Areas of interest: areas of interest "Transportation stations"
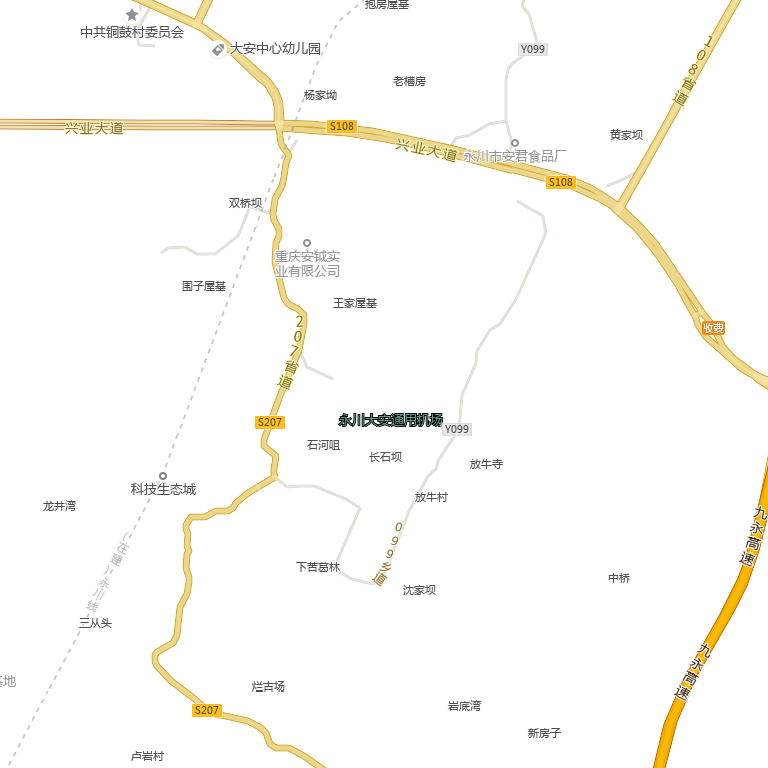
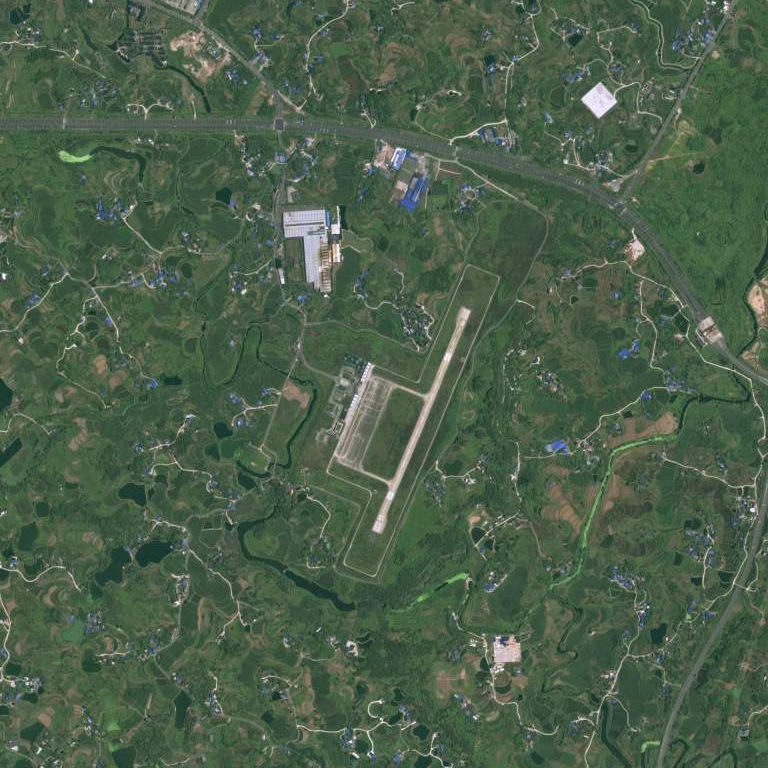